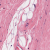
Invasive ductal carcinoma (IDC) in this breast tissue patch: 0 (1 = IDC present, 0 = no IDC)